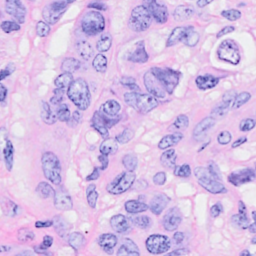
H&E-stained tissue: Breast